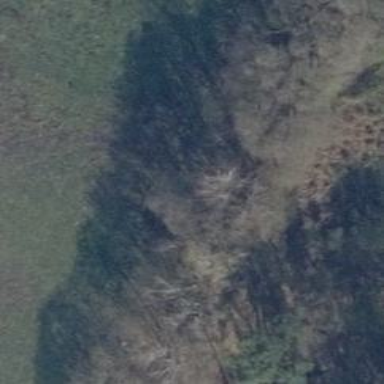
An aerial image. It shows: Row of trees in natural setting.